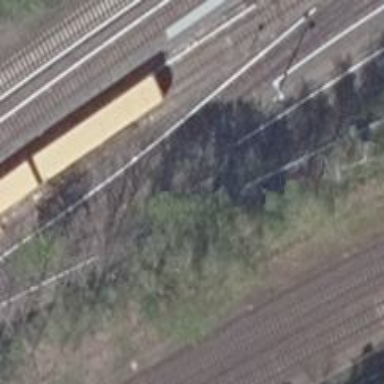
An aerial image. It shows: Yard serving the electrified light rail railway.